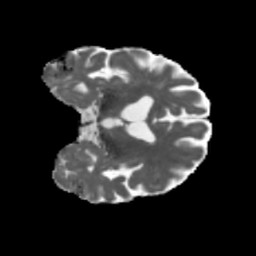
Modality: MD
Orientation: coronal
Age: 68
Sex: male
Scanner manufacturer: siemens
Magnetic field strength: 3 T
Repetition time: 5.47 s
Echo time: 0.0854 s